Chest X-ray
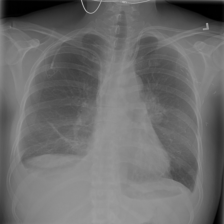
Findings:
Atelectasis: negative
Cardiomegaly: negative
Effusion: positive
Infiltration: negative
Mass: negative
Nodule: negative
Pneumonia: negative
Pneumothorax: negative
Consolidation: negative
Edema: negative
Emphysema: negative
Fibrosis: negative
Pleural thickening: negative
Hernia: negative